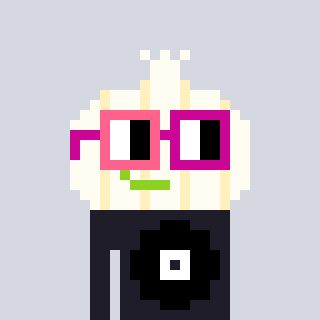
a pixel art character with square pink and red glasses, a garlic-shaped head and a grayscale-colored body on a cool background